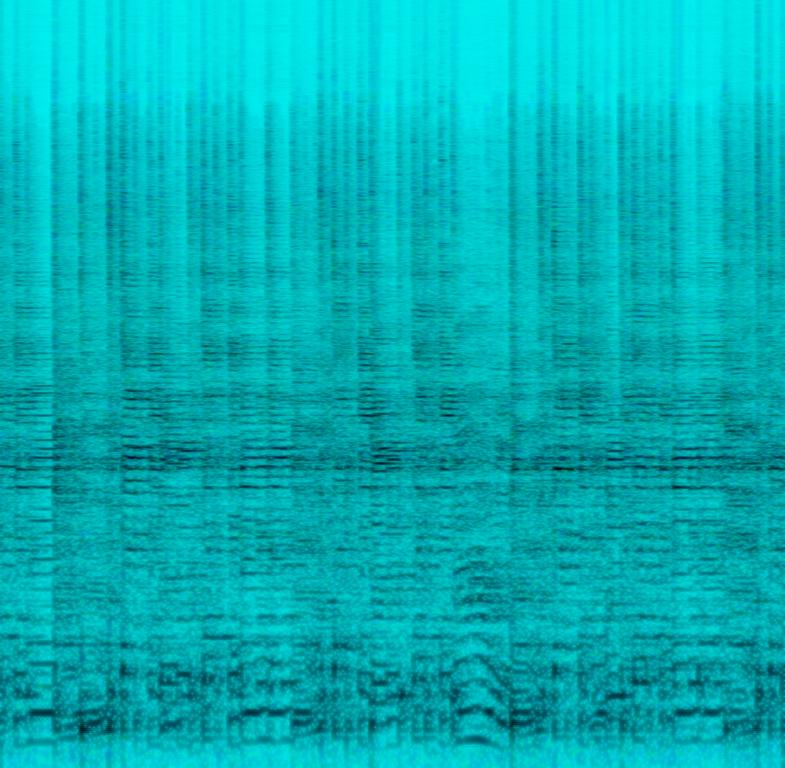
This music is instrumental. The tempo is fast with an energetic electric guitar lead harmony. The music is emphatic, seasoned, enthusiastic,engaging and high-spirited. This music is a Hard Rock instrumental.